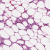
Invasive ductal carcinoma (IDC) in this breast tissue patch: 1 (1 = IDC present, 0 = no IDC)